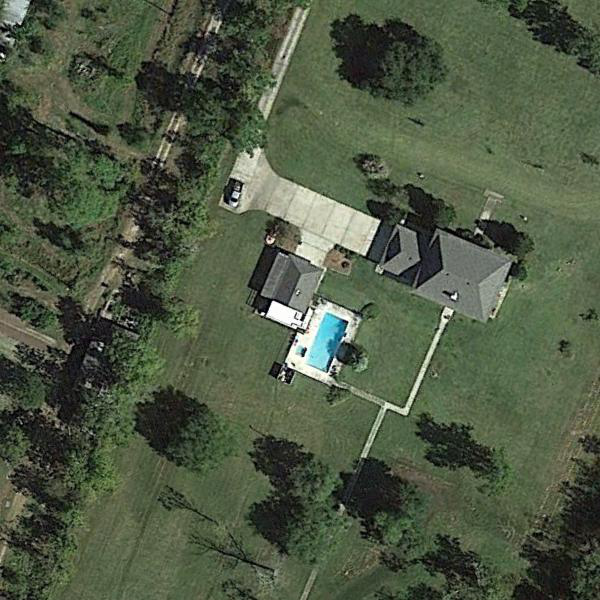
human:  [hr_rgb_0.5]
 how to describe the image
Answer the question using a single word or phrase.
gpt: sparse residential